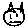
Label: cat